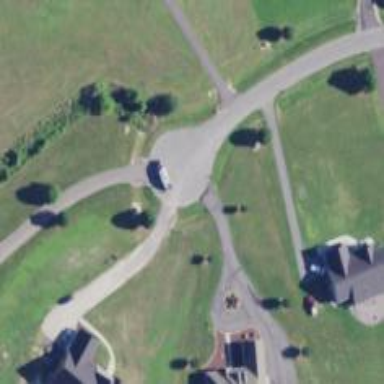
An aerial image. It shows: Turning circle on the road.